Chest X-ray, PA view. Patient: 19 years old, sex M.
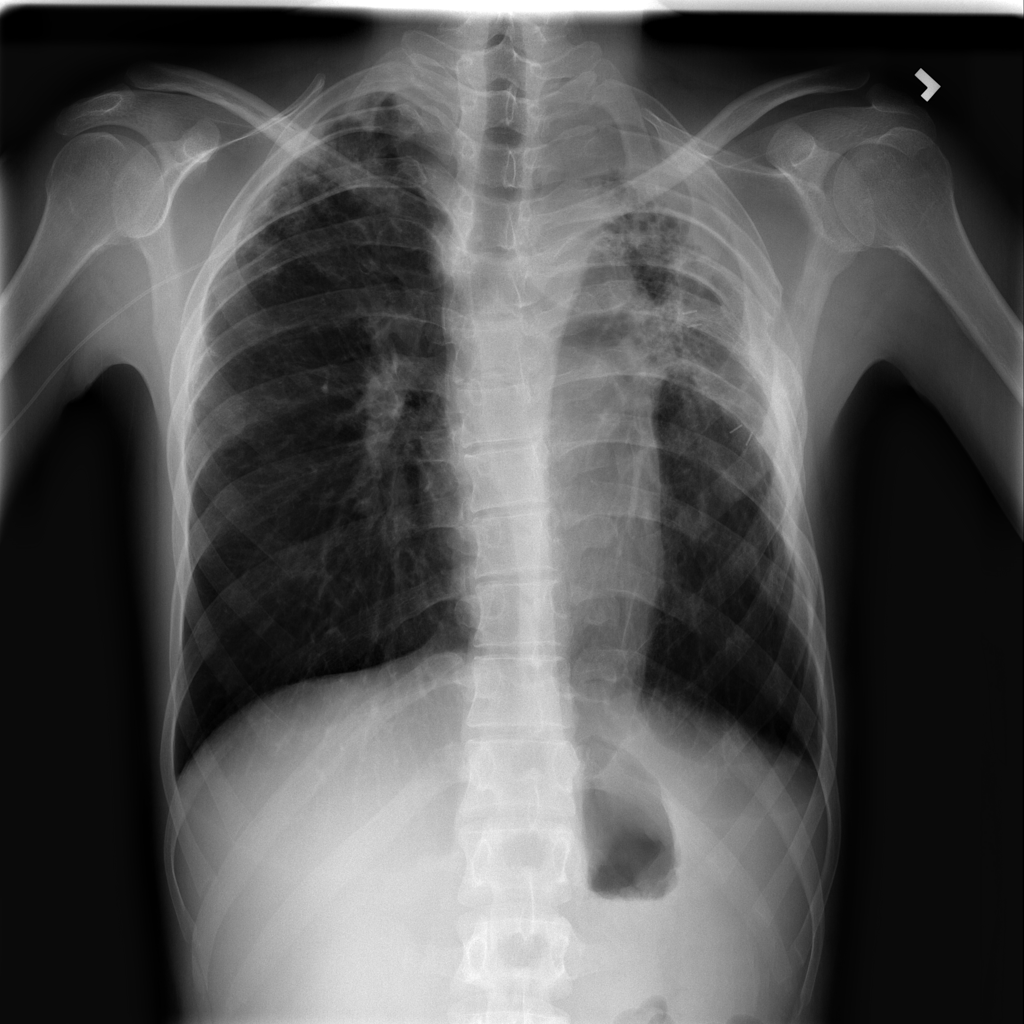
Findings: No Finding